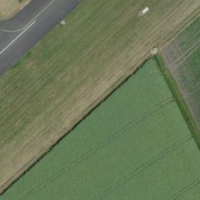
EUNIS habitat code: 53
Species observed at this site:
Geronticus eremita
Corvus corone
Corvus frugilegus
Passer domesticus
Buteo buteo
Carduelis carduelis
Passer montanus
Columba palumbus
Phalacrocorax carbo
Larus michahellis
Hirundo rustica
Milvus migrans
Phoenicurus ochruros
Motacilla alba
Delichon urbicum